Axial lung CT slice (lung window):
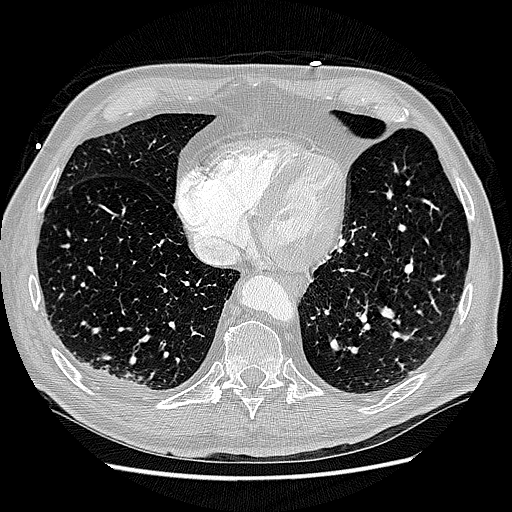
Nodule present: no